Field crop: maize
Growth stage: 2
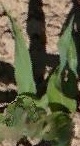
Species: maize